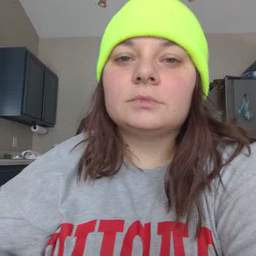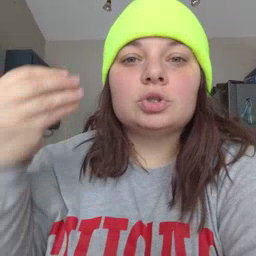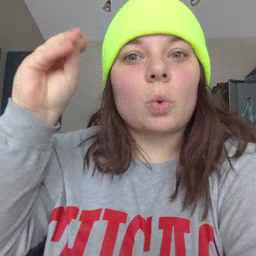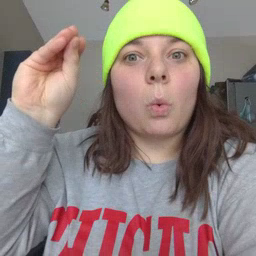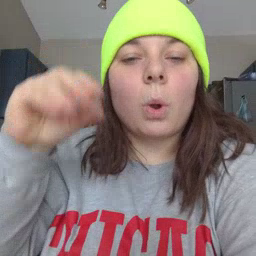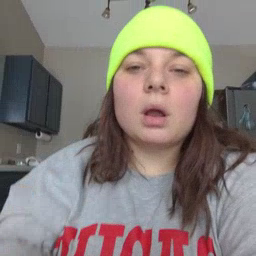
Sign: store